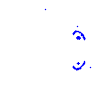
Particle: proton